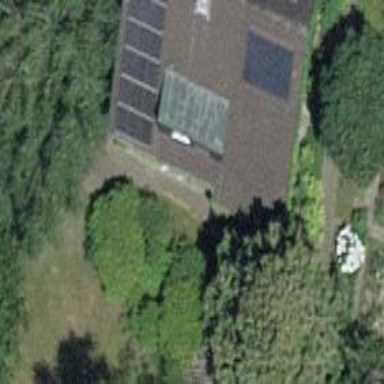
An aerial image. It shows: Building with tile roof.